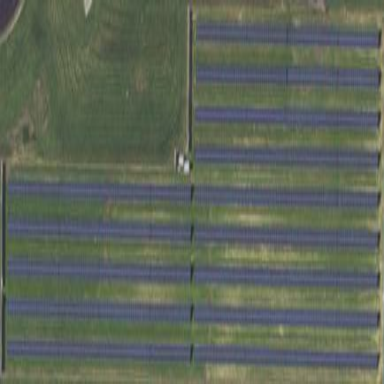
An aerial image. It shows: Solar power plant with photovoltaic technology generating electricity.